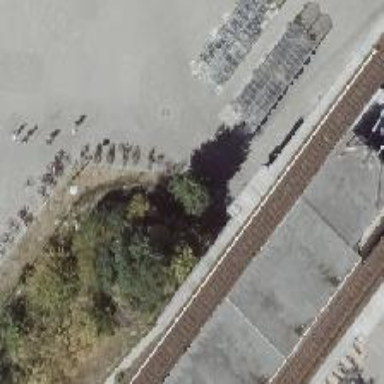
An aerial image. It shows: Subway entrance for railway system.